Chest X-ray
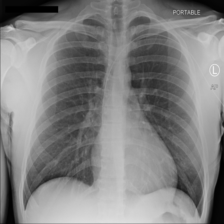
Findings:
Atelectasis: negative
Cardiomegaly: negative
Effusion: negative
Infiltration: negative
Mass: negative
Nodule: negative
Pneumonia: negative
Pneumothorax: negative
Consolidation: negative
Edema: negative
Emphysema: negative
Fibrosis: negative
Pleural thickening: negative
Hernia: negative